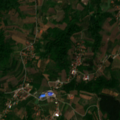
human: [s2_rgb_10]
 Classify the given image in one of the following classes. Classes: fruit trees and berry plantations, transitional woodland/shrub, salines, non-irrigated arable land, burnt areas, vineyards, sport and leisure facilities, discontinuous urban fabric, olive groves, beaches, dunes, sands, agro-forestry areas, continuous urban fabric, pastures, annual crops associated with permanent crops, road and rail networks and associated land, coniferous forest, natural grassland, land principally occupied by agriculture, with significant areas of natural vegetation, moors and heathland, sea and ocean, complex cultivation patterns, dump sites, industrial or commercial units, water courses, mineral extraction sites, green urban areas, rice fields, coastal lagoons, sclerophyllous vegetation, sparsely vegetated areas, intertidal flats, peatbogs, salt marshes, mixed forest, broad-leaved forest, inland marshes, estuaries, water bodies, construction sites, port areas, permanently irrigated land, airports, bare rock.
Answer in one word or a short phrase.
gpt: complex cultivation patterns, land principally occupied by agriculture, with significant areas of natural vegetation